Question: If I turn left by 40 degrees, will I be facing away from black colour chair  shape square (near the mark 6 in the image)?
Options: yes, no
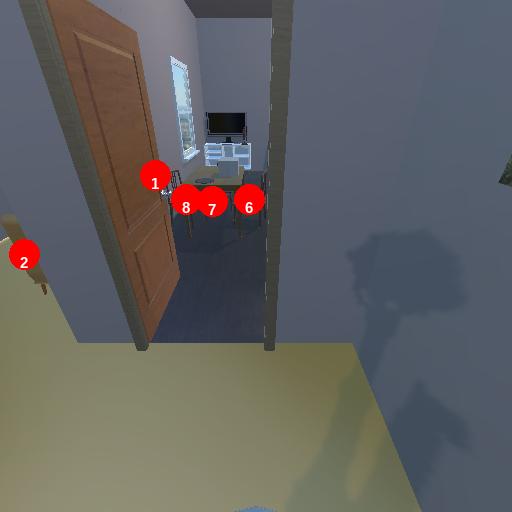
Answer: yes